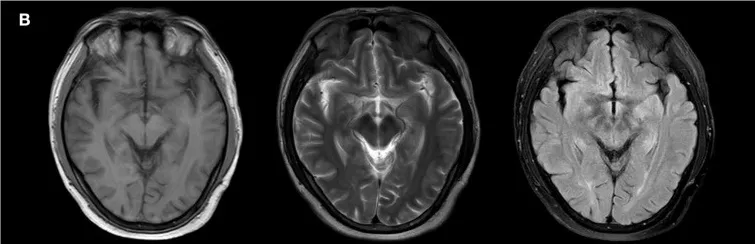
Neuroradiologic MRI (1.5 T) of Patient 1. The bilateral temporal lobes and bilateral hippocampus showed hypointensity on T1WI and hyperintensity on T2WI and FLAIR. Notably, they were more pronounced in the left side (B).
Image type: radiology (mri)